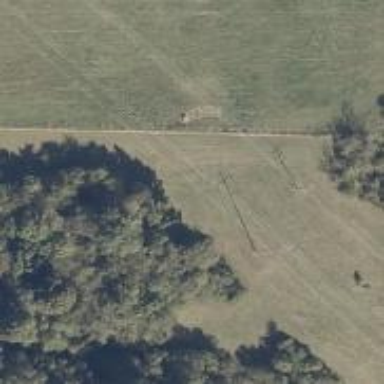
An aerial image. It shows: Power pole.